Current action and preconditions to check: path_clear

Your task: For each precondition in the list above, predict whether it will hold at this action.

Consider the current scene as observed from the mobile robot's camera, and analyze the predicted future states of all dynamic agents (e.g., people, animals, vehicles, or any moving entities) within the NEXT SECOND.

IMPORTANT: Only answer "very likely" if you are absolutely certain—based on strong, clear evidence—that a dynamic agent will violate the precondition in the predicted future state. Do NOT answer "very likely" for unlikely, ambiguous, or low-probability risks.

Ask yourself for each precondition: Is there a high probability, with clear and convincing evidence, that the predicted future states of any dynamic agent will interfere with the predicted future state of the currently executing action within the NEXT SECOND, causing that precondition to fail?

Assess the risk level based on these predictions. Use "likely" or "very likely" if motions create a clear risk of interference.

Use "neutral" or "improbable" if agents are nearby but their predicted paths are clearly diverging or non-conflicting.

Failure Risk Categories: "very improbable", "improbable", "neutral", "likely", "very likely"

Answer Format: Output ONLY the probability_of_failure value from these categories: "very improbable", "improbable", "neutral", "likely", "very likely"

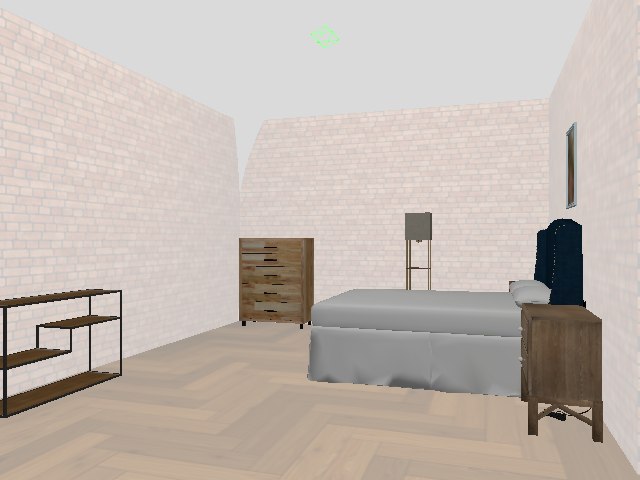

Answer: very improbable